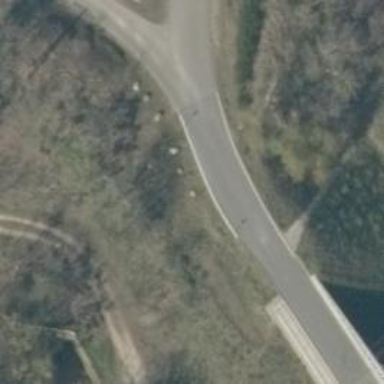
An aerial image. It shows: Unclassified road with embankment.